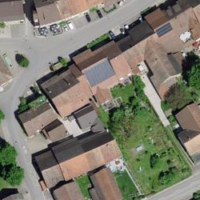
EUNIS habitat code: 54
Species observed at this site:
Corvus corone
Oenanthe oenanthe
Emberiza citrinella
Sylvia borin
Dendrocopos major
Buteo buteo
Jynx torquilla
Anthus pratensis
Sylvia atricapilla
Luscinia megarhynchos
Larus michahellis
Alauda arvensis
Ardea alba
Coturnix coturnix
Pica pica
Phoenicurus ochruros
Columba livia
Falco tinnunculus
Picus viridis
Corvus corax
Acrocephalus scirpaceus
Riparia riparia
Cyanistes caeruleus
Anas platyrhynchos
Linaria cannabina
Sturnus vulgaris
Chloris chloris
Streptopelia decaocto
Passer domesticus
Fringilla coelebs
Lanius collurio
Tadorna tadorna
Coloeus monedula
Passer montanus
Columba palumbus
Carduelis carduelis
Turdus merula
Circus aeruginosus
Phalacrocorax carbo
Parus major
Hirundo rustica
Milvus migrans
Milvus milvus
Turdus pilaris
Columba oenas
Motacilla alba
Ciconia ciconia
Accipiter nisus
Delichon urbicum